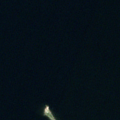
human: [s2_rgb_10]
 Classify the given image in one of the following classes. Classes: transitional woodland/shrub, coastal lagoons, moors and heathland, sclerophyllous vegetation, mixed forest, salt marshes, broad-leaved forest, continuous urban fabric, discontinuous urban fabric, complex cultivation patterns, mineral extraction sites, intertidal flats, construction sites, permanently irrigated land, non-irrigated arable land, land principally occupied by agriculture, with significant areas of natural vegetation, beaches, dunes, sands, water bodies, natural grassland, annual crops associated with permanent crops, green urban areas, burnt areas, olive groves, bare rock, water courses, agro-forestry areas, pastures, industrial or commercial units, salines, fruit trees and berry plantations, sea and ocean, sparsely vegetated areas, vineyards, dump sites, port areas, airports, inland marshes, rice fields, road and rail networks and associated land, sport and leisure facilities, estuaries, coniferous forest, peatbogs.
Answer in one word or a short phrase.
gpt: sea and ocean